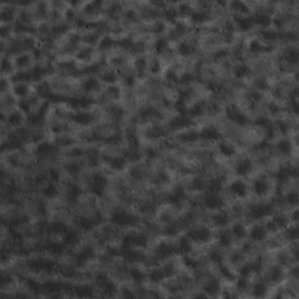
Label: non_frost